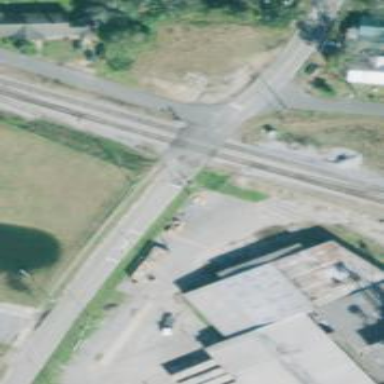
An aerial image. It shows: Level crossing with lights at the railway.